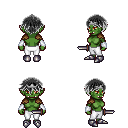
a pixel art fantasy rpg character, female body template, orc, green skin, leather shoulder armor, white pants, gray short bangs hairstyle, silver tiara, white cloth bracers, metal boots, dagger, four views (front, back, left, right), 2x2 character sprite sheet, small pixel art, hard edges, no anti-aliasing